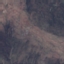
Label: HerbaceousVegetation